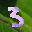
Label: 3